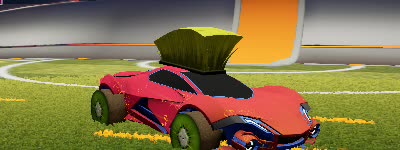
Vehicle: werewolf